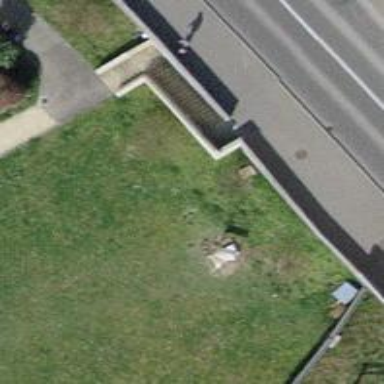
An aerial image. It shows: Wall is shown in the image.